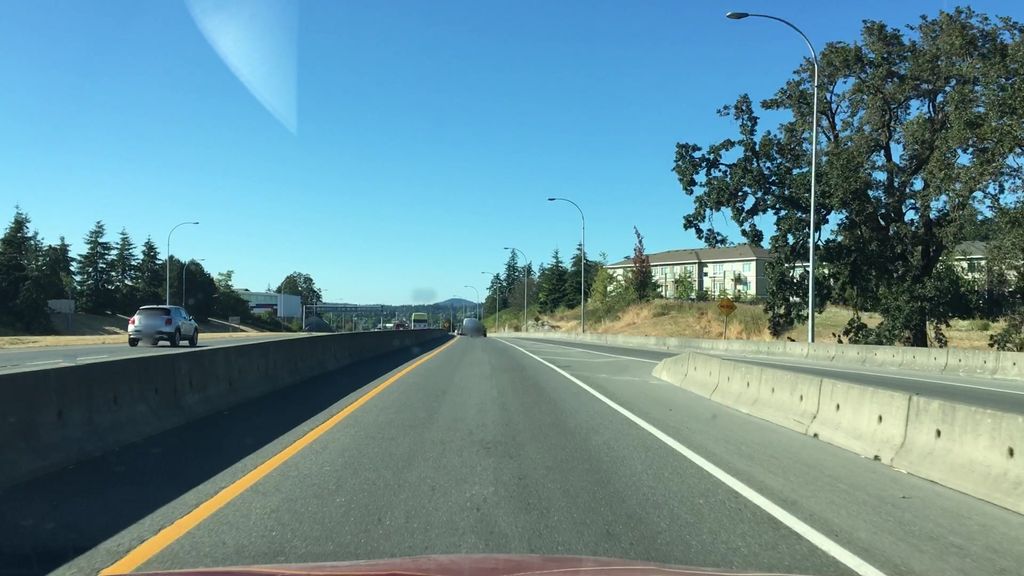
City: victoria